Interaction volume radius: 5 \u00c5
Interaction volume height: 30 \u00c5
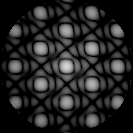
Disorder parameter: 0.01275